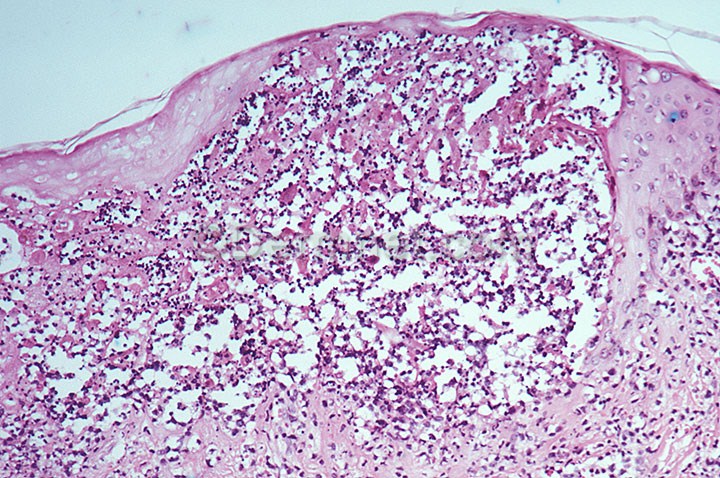
Disease: Warts Molluscum and other Viral Infections